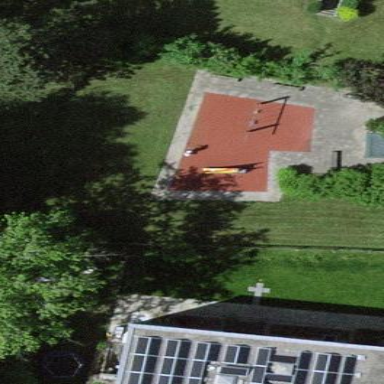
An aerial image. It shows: Playground area for leisure activities on the land.